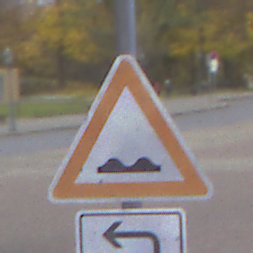
Verkehrszeichen: UnebeneFahrbahn
Zusatzzeichen unten: RichtungsangabeDurchPfeile2
Umgebung: Outdoor, Urban
Tageszeit: MorningAfternoon
Wetter: PartlyCloudy
Licht: Natural
Jahreszeit: NotSpecified
Kontrast: LowContrast